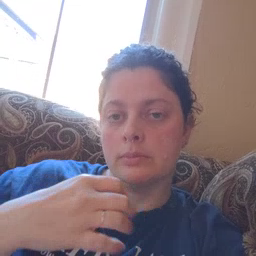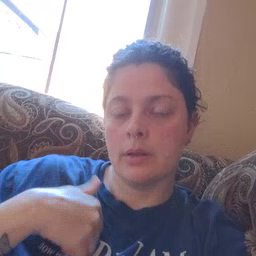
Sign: bath